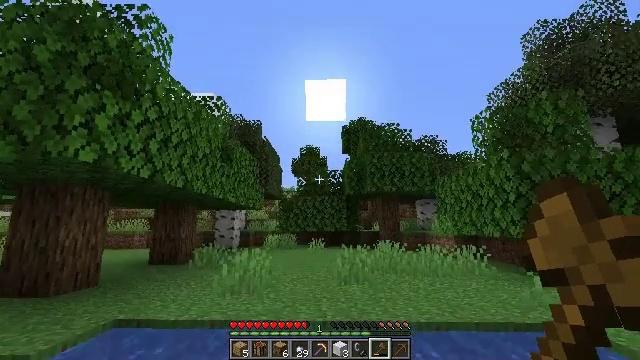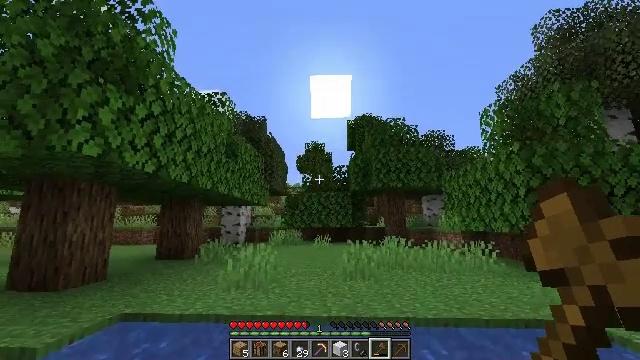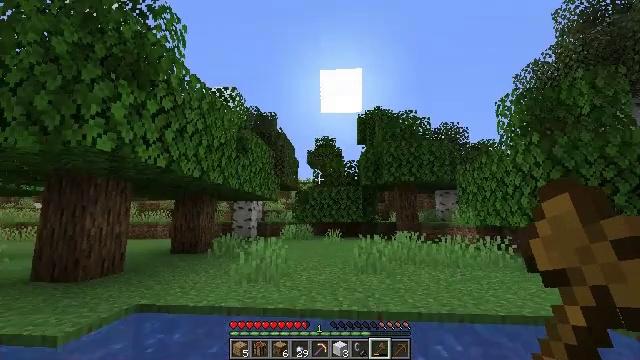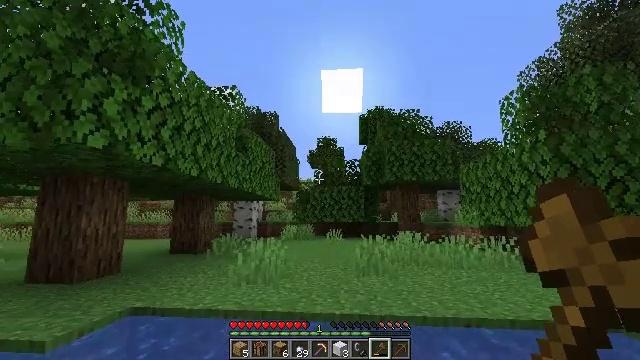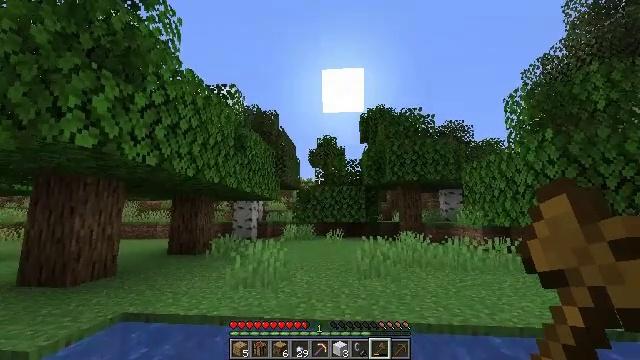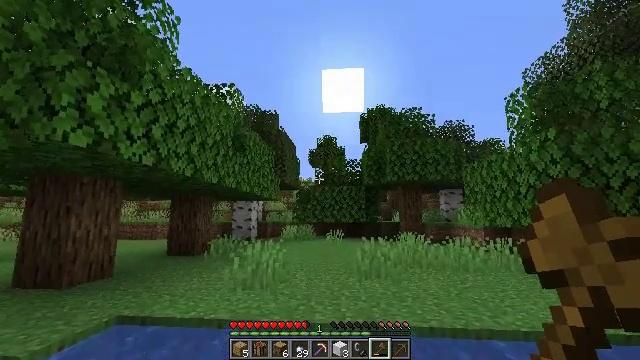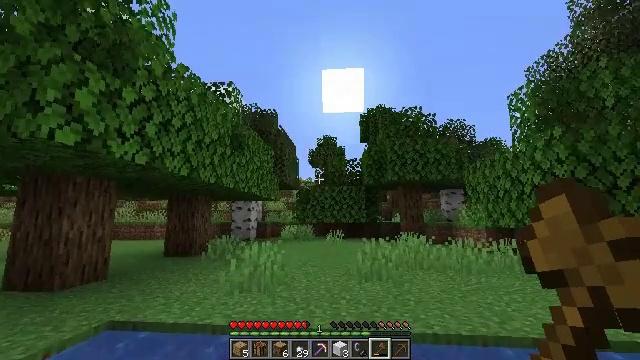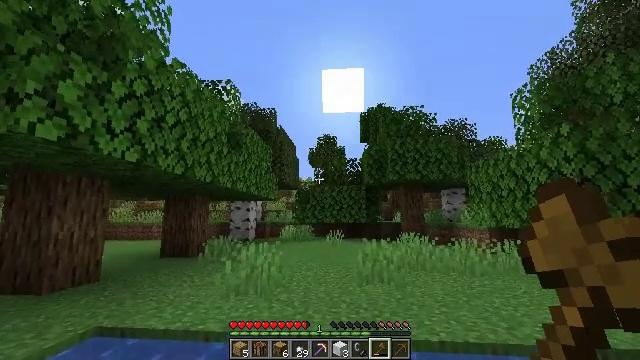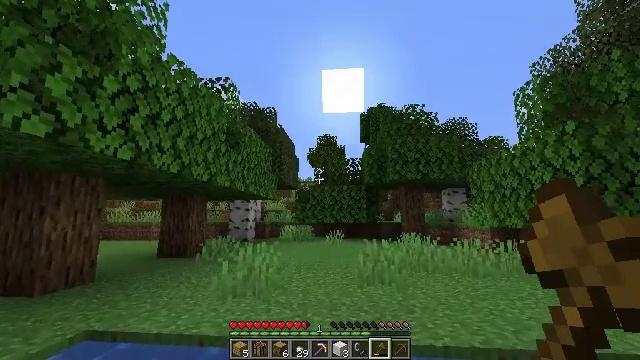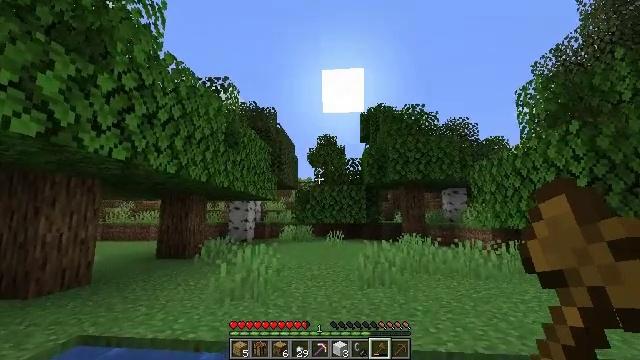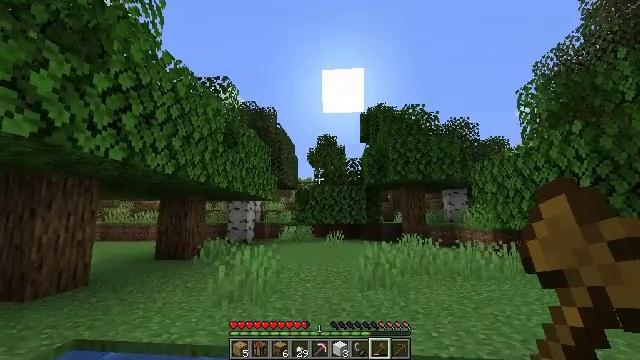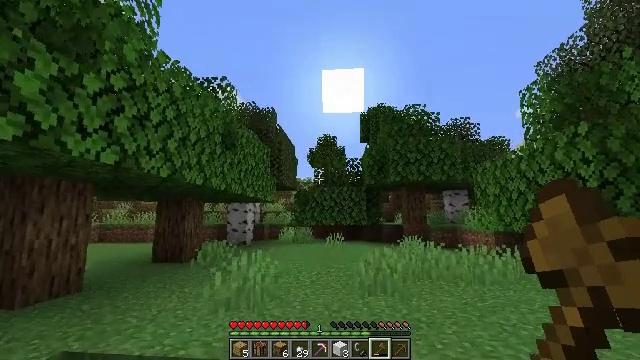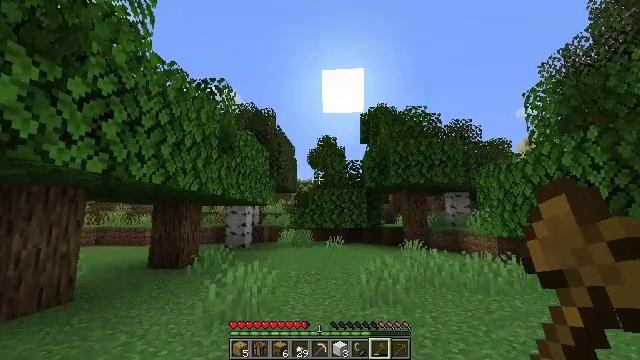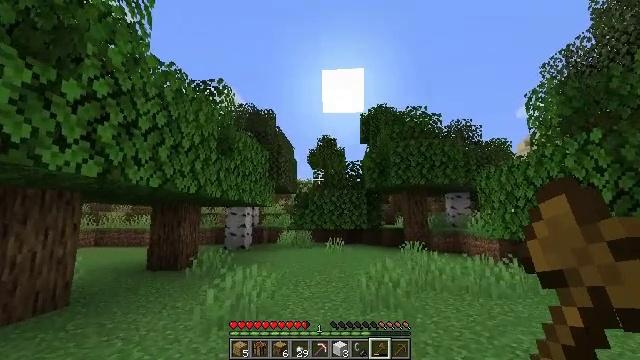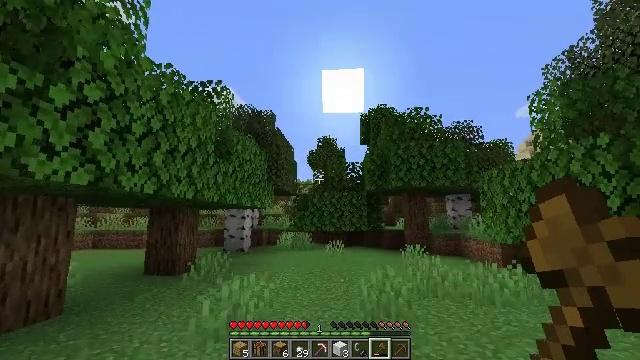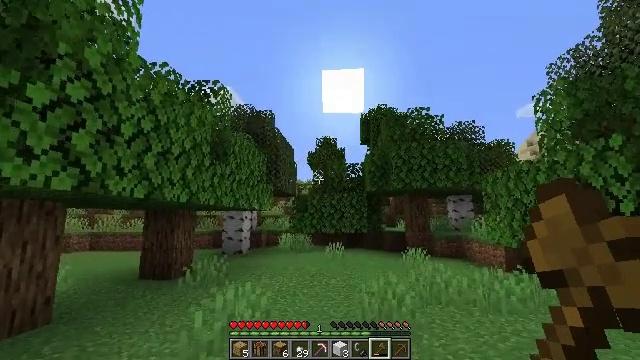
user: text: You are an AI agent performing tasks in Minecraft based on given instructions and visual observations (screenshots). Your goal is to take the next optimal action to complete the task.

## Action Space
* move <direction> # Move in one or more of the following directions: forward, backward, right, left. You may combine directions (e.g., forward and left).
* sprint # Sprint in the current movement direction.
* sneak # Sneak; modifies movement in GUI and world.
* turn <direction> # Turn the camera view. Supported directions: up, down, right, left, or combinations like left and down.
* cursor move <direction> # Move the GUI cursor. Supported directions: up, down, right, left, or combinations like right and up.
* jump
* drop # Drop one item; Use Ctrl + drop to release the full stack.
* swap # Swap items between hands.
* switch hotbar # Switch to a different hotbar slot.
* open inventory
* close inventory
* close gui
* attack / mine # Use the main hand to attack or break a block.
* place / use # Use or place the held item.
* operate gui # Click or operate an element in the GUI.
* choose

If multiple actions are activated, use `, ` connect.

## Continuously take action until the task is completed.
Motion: motion action
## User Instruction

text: Mine a chest to move it.
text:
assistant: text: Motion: move forward, turn left, jump
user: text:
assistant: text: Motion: move forward, turn left and down, jump
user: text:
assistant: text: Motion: move forward, jump
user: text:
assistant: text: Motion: move forward
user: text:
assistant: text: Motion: move forward
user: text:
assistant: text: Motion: move forward
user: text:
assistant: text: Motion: move forward
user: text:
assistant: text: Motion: move forward
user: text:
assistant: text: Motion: move forward, jump
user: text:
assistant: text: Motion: move forward, jump
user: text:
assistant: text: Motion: move forward, jump
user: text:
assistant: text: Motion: move forward, jump
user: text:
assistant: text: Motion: move forward, jump
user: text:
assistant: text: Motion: move forward, jump
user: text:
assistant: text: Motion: move forward, jump
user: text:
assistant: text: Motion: move forward, jump
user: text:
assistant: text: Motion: move forward, jump
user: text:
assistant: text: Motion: move forward, jump
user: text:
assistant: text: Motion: move forward, jump
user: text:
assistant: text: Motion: move forward, jump
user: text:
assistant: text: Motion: move forward, turn right and down, jump
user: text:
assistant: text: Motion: move forward, turn right and down, jump
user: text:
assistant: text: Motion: move forward, turn down, jump
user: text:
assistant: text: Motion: move forward, jump
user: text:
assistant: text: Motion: move forward, jump
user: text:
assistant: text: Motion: move forward, jump
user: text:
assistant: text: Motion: move forward, jump
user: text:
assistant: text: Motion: move forward, jump
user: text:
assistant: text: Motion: move forward, jump
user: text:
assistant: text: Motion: move forward, jump